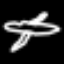
Label: airplane